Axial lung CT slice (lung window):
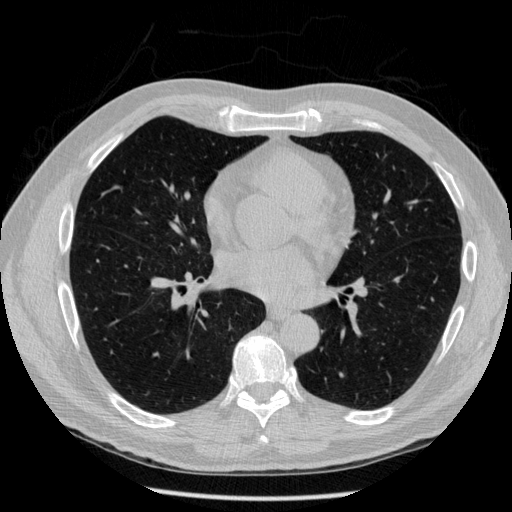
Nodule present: no